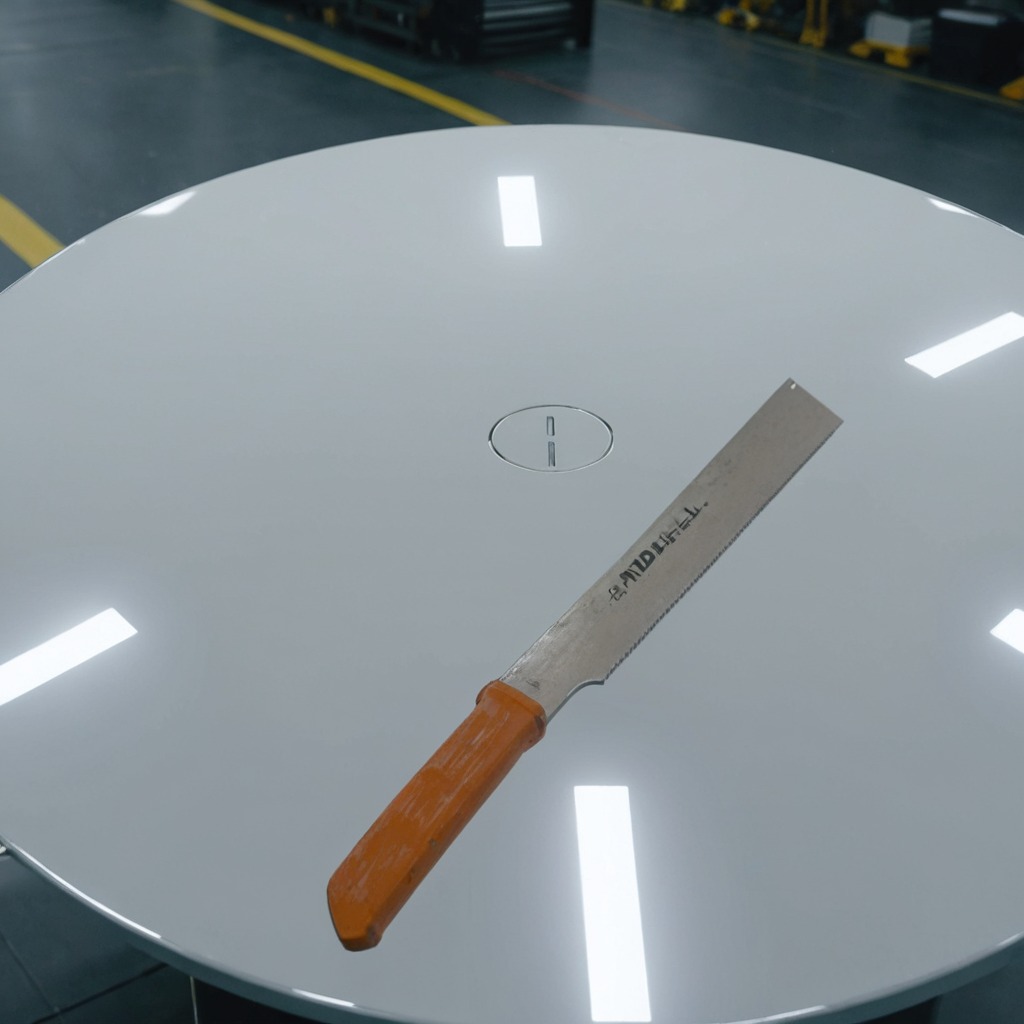
A handheld metal saw is lying on the high-gloss table in a ship maintenance bay industrial lighting.